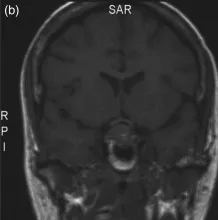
Coronal T1WI.
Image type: radiology (mri)